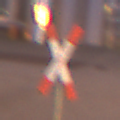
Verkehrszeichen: Andreaskreuz
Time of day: Night
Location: Outdoor (Urban)
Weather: PartlyCloudy
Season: NotSpecified
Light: Artificial